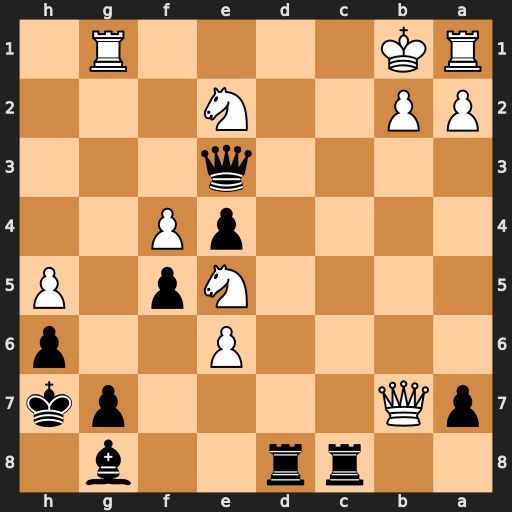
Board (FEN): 2rr2b1/pQ4pk/4P2p/4Np1P/4pP2/4q3/PP2N3/RK4R1
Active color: b
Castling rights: -
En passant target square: -
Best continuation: Qxg1+ Nxg1 Rd1#